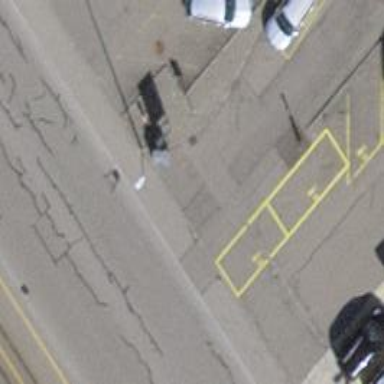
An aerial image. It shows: Sidewalk.